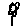
Label: flower